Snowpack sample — Buffalo Mountain, Silverthorne, Colorado, USA (1/25/25, 10:11 AM MST)
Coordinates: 39.6222, -106.1139
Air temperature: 22 °F
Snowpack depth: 110 cm
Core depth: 20 cm
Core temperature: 48.2 °F
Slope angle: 12°, slope face: 102°
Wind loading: high
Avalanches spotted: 0
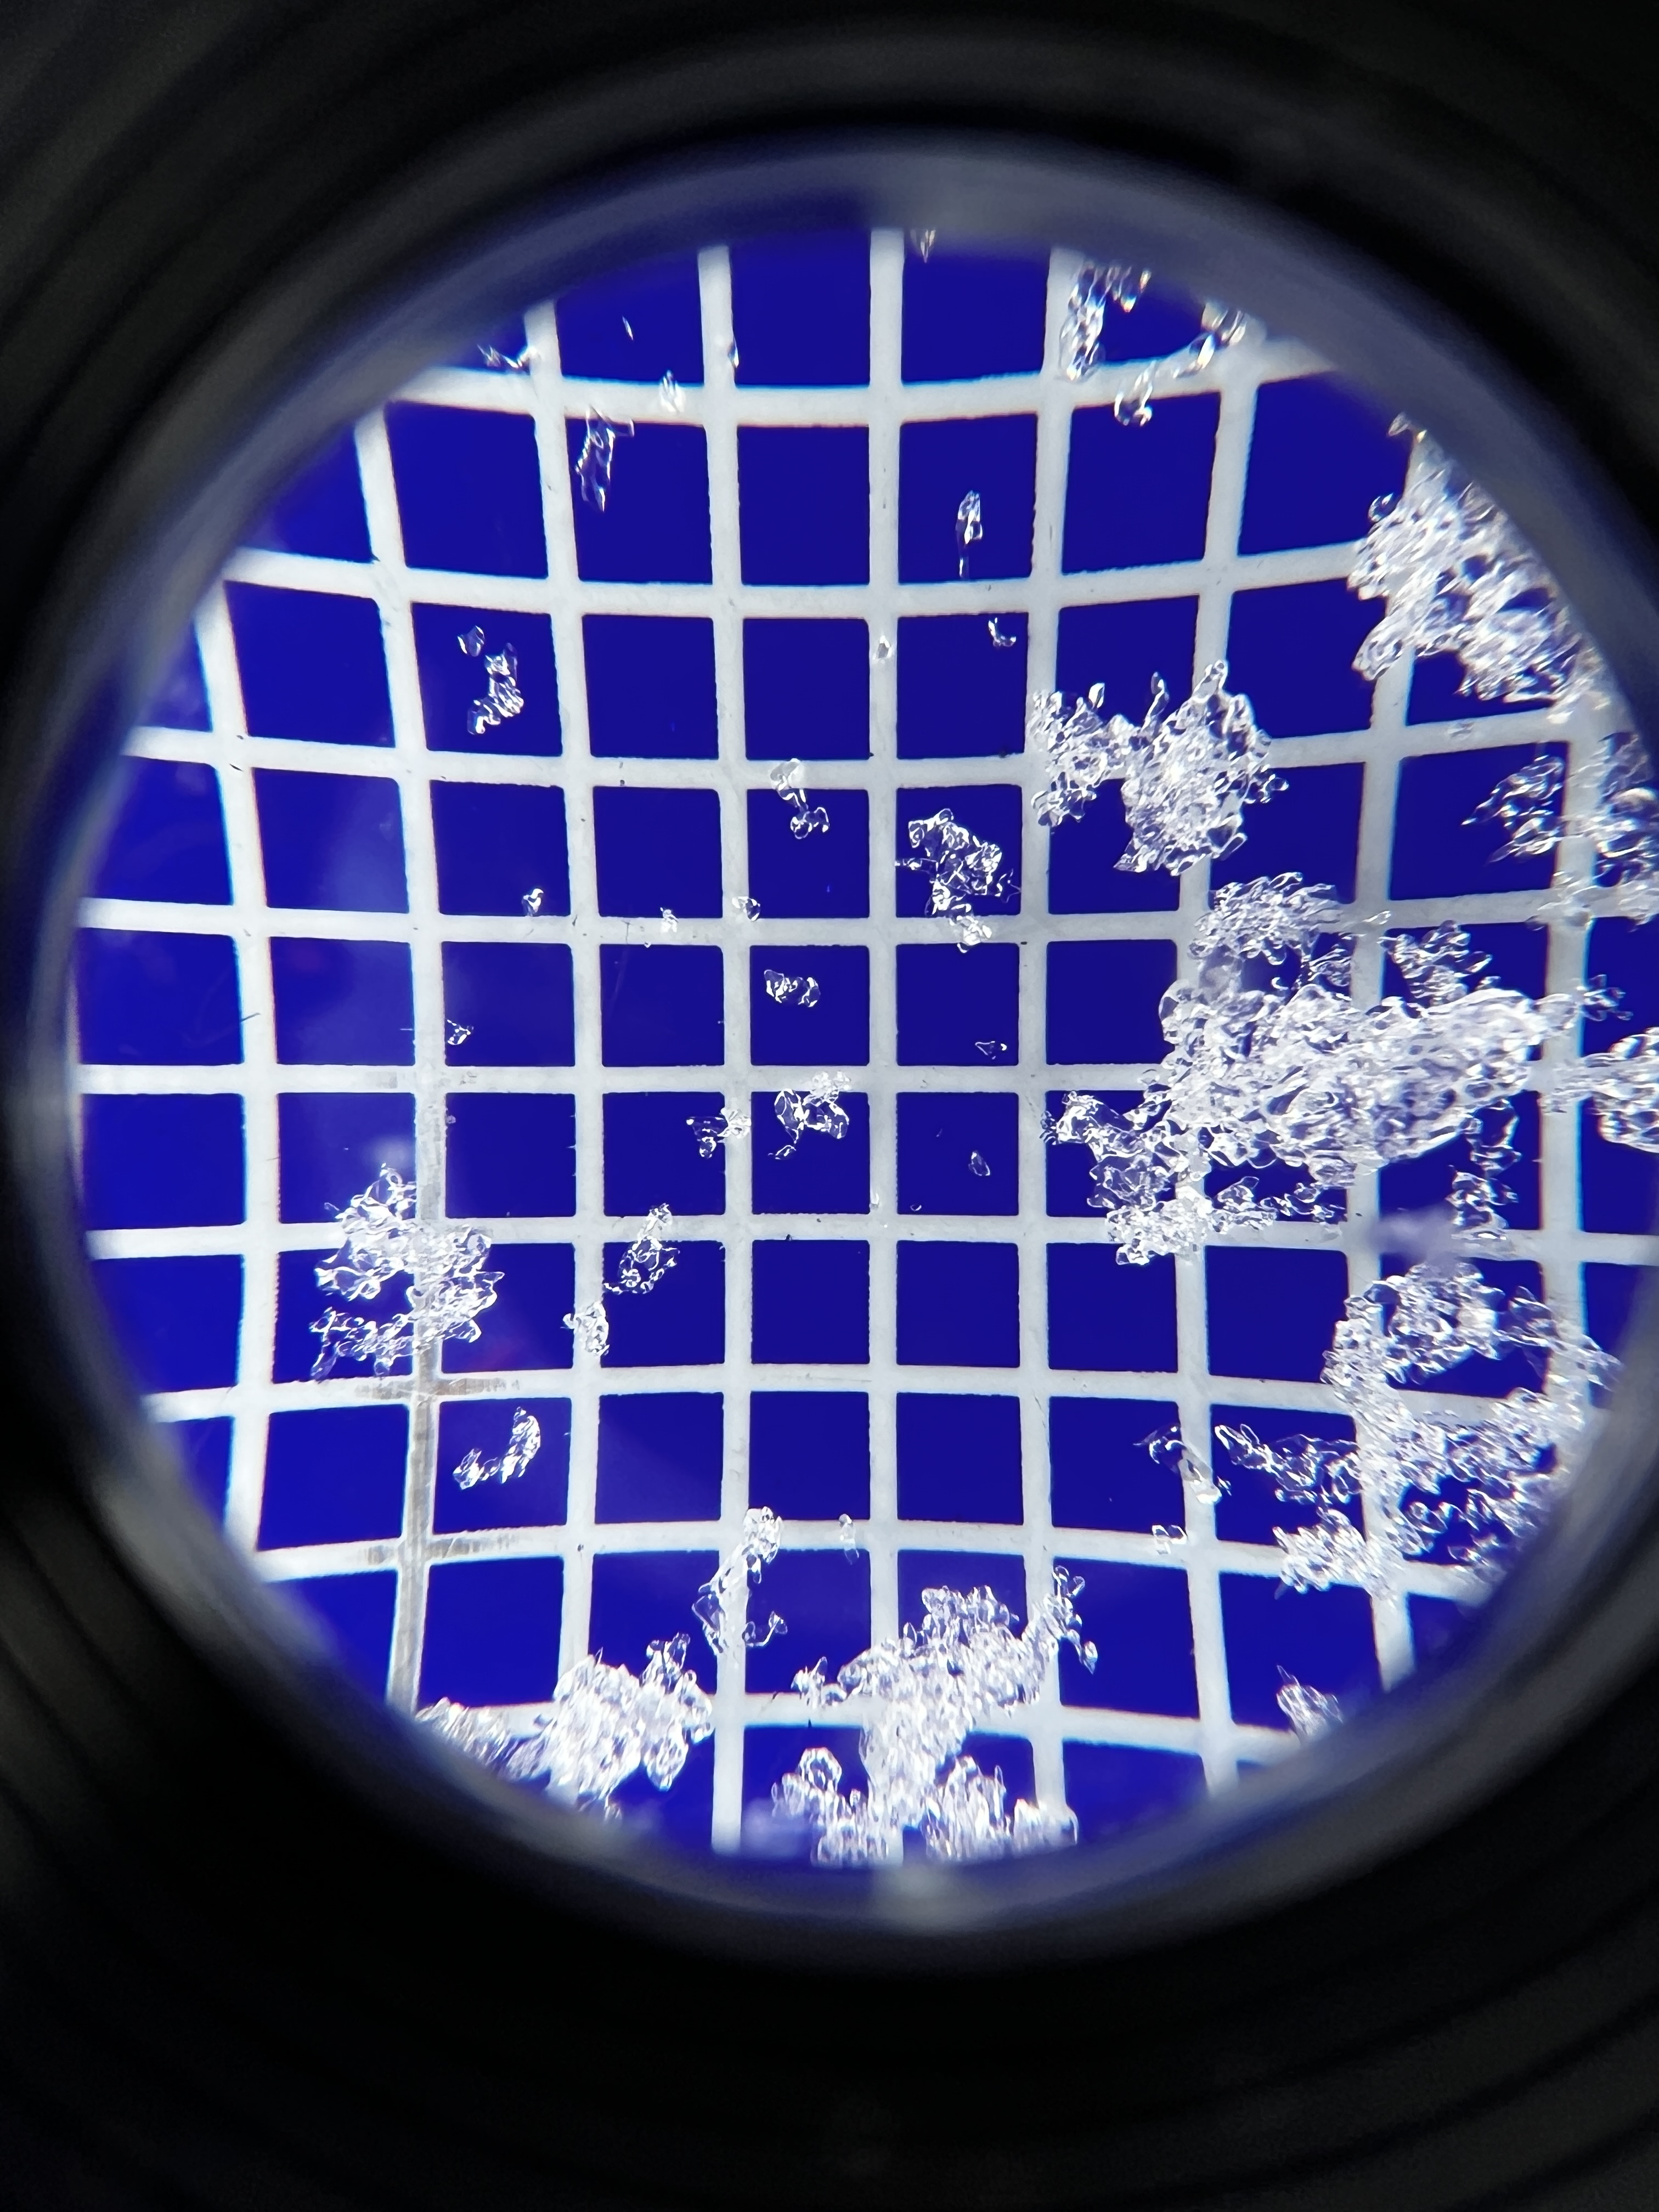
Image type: magnified_profile
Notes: No avalanches nearby, collected on the outskirts of a fire break 15 meters from the treeline, on way to Buffalo and Red Mountain